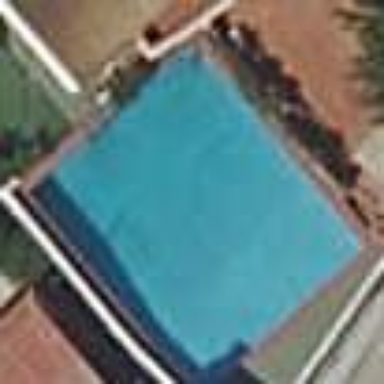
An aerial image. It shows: Swimming pool located in leisure land.